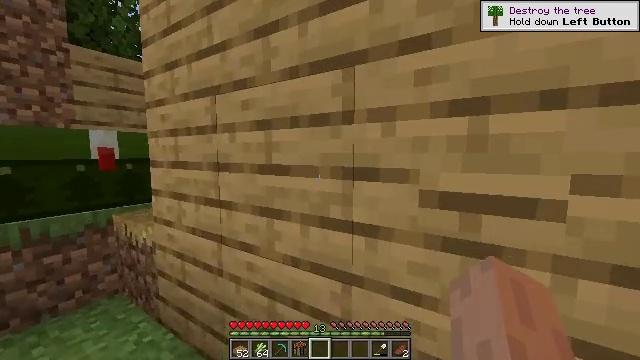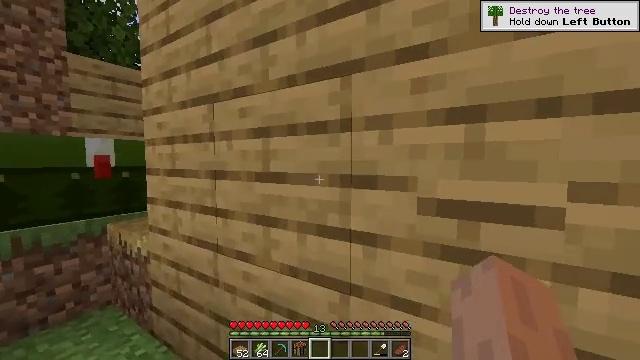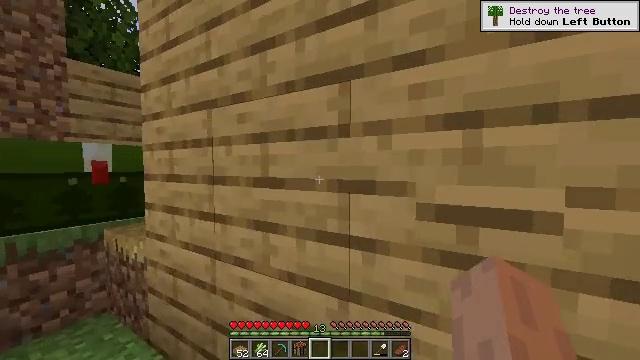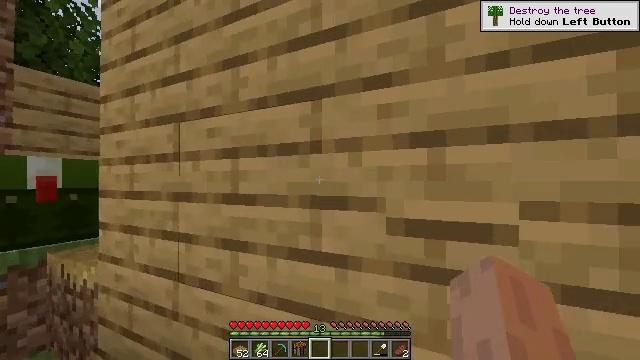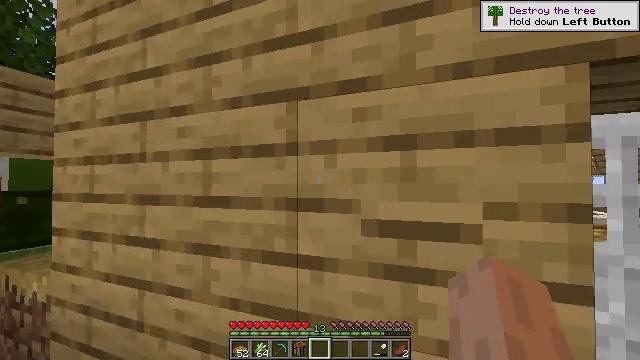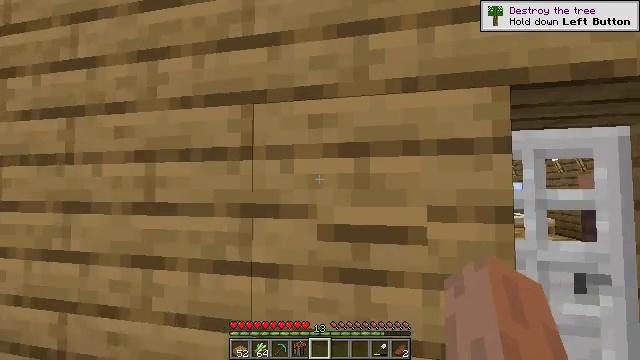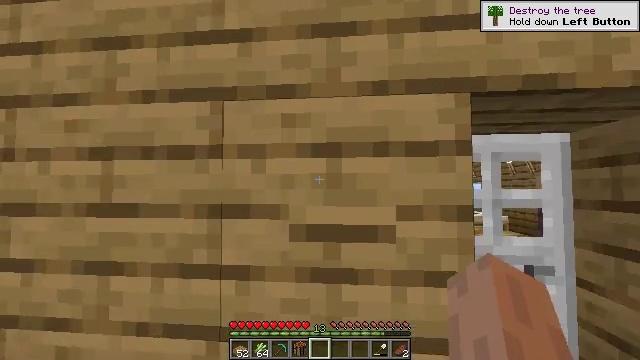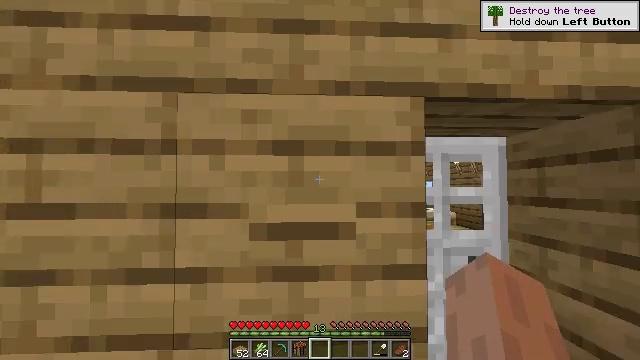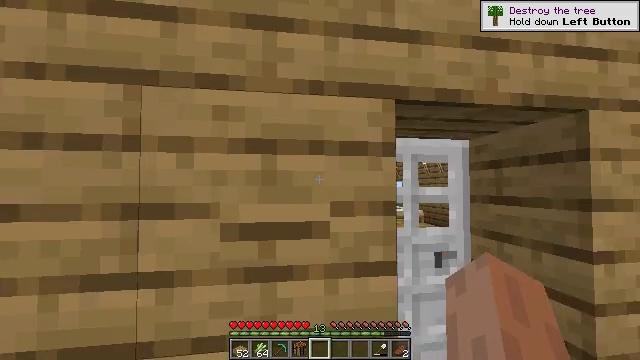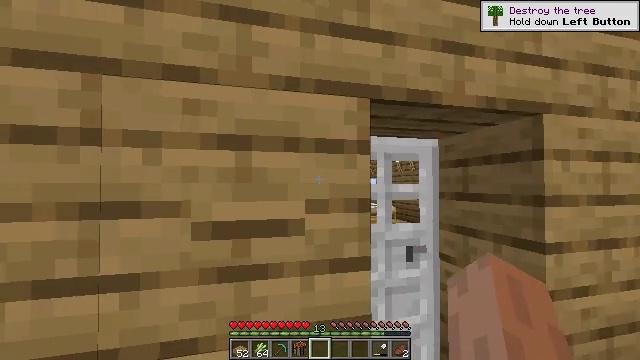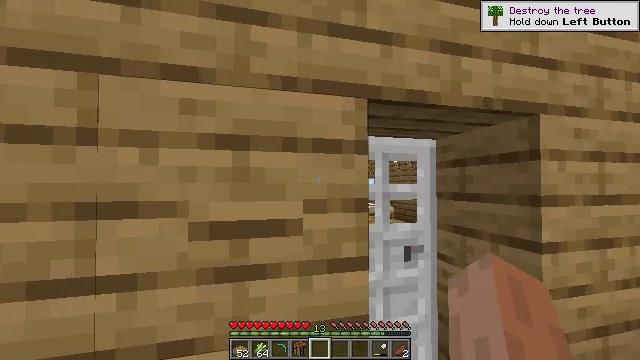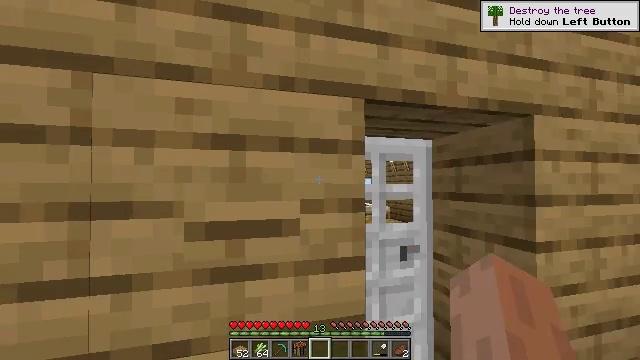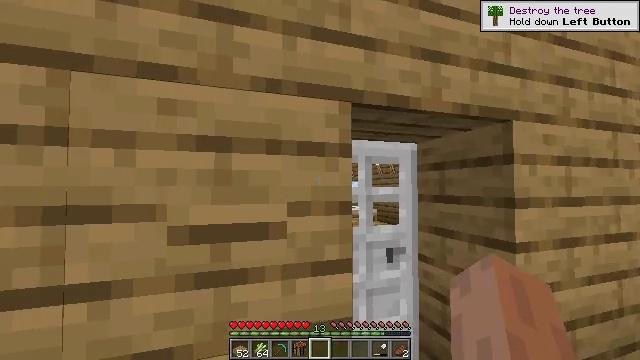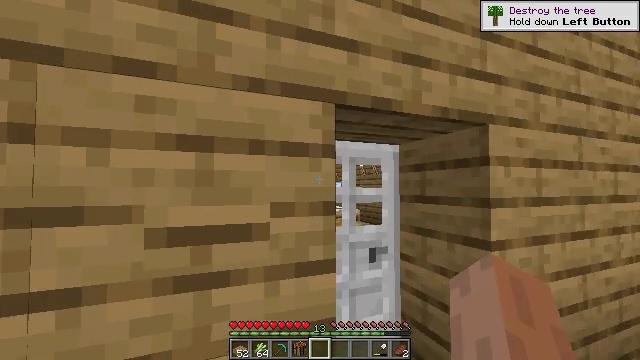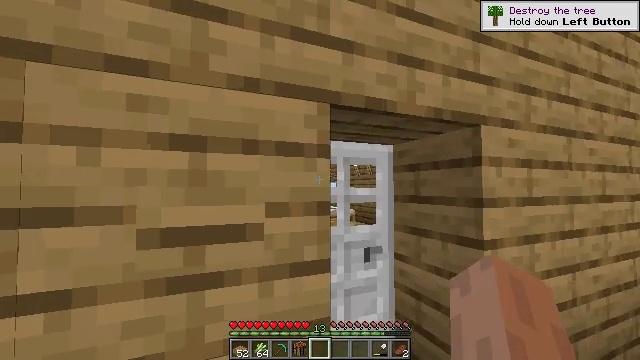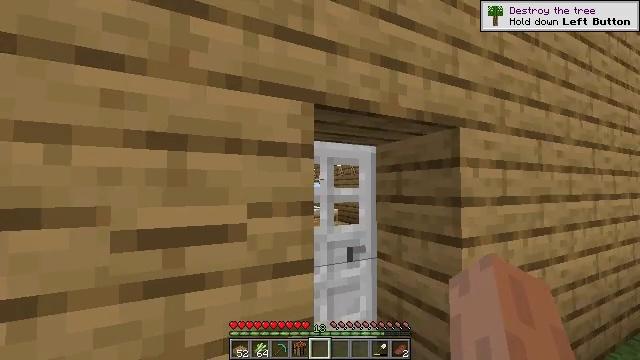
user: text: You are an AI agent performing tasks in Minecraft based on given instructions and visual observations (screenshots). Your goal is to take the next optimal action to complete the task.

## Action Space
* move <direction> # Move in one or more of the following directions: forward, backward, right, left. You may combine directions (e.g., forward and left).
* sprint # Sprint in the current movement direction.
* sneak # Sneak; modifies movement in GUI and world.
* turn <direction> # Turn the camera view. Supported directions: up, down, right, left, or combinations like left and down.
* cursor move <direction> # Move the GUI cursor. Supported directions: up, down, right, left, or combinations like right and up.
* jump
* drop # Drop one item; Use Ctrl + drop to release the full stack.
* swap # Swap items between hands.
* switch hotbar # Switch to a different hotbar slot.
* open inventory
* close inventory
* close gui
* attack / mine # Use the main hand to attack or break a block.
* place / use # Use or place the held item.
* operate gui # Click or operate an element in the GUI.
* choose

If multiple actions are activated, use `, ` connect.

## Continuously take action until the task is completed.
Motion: motion action
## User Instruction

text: Combine wool in the crafting grid to craft a white carpet.
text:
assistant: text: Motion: turn up
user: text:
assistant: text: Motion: turn up
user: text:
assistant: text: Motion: turn right and up
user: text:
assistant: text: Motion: turn right
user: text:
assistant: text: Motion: turn right and up
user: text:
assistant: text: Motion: turn right
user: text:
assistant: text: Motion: turn right
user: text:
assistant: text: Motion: turn right
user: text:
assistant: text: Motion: turn right
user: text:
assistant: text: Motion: no_op
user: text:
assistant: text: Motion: no_op
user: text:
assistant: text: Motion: turn right
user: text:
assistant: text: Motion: turn right
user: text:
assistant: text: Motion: turn right
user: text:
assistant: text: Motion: turn right
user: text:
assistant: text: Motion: turn right
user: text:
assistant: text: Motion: turn right
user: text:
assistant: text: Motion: no_op
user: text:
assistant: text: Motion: no_op
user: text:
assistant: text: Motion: turn left
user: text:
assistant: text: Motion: turn left and down
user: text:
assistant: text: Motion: turn left
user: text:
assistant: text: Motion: turn left
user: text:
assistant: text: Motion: turn left
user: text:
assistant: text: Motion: turn left
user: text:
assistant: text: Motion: no_op
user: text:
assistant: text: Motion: no_op
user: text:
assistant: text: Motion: no_op
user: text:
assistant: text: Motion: no_op
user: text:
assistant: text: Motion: no_op